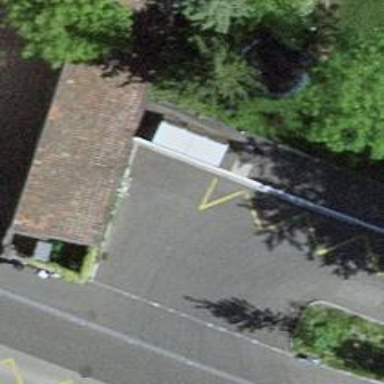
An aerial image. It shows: Bus stop with stop position for public transport.